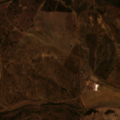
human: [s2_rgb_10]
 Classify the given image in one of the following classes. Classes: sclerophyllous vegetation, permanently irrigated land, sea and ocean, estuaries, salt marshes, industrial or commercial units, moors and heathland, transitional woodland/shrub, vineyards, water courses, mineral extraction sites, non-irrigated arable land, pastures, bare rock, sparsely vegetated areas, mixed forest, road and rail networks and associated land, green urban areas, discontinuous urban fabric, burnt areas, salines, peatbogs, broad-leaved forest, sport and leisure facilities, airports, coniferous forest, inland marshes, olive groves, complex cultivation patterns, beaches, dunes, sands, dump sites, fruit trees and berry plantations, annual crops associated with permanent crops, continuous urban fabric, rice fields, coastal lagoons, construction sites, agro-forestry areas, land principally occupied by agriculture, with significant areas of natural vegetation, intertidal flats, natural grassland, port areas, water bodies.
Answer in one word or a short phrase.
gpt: non-irrigated arable land, vineyards, agro-forestry areas, broad-leaved forest